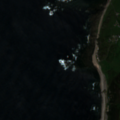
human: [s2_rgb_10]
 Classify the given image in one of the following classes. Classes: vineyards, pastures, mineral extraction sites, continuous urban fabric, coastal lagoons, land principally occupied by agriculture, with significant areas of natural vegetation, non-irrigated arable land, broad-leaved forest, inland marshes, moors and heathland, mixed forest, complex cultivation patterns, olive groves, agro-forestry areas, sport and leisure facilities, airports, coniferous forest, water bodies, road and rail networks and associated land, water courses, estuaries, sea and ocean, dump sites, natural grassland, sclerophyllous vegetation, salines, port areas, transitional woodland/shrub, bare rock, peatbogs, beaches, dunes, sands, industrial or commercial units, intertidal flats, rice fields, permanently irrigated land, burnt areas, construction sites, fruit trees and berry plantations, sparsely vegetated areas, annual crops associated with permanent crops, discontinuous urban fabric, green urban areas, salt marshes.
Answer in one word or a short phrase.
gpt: pastures, moors and heathland, intertidal flats, sea and ocean